【题型】填空题　【知识点】解析几何　【难度】medium
$\triangle ABC$ 内一点 $F$（见图 1），式子 $\overrightarrow{FA} + \overrightarrow{FC} + \overrightarrow{FB}$ 可以写成 $1 \times \overrightarrow{FA} + 1 \times \overrightarrow{FC} + 1 \times \overrightarrow{FB}$，这个式子中 $\overrightarrow{FA}, \overrightarrow{FC}, \overrightarrow{FB}$ 的系数均为 1，以三个系数 1 作为边长可构造一个等边三角形，因此我们尝试把 $\triangle AFC$ 绕点 $C$ 顺时针旋转 $\frac{\pi}{3}$，得到 $\triangle A'F'C$（见图 2），所以 $|\overrightarrow{FA} + \overrightarrow{FC} + \overrightarrow{FB}|$ 等于 $F'A' + F'F + FB$，显然 $F'A' + F'F + FB \ge A'B$，当 $A', F', F, B$ 四点共线时（见图 3），$|\overrightarrow{FA} + \overrightarrow{FC} + \overrightarrow{FB}|$ 最小.

试用类似的方法解决下面这道题目：

已知 $\vec{a}$ 是平面内的任意一个向量，向量 $\vec{b}, \vec{c}$ 满足 $\vec{b} \cdot \vec{c} = 0$，且 $|\vec{b}| = 4$，$|\vec{c}| = 4$，则 $\sqrt{2}|\vec{a} - \vec{b}| + |\vec{a} - \vec{c}| + |\vec{a} + \vec{c}|$ 的最小值为\underline{\qquad\qquad}.
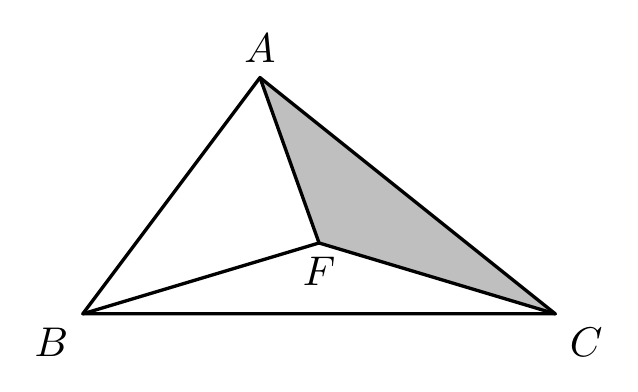
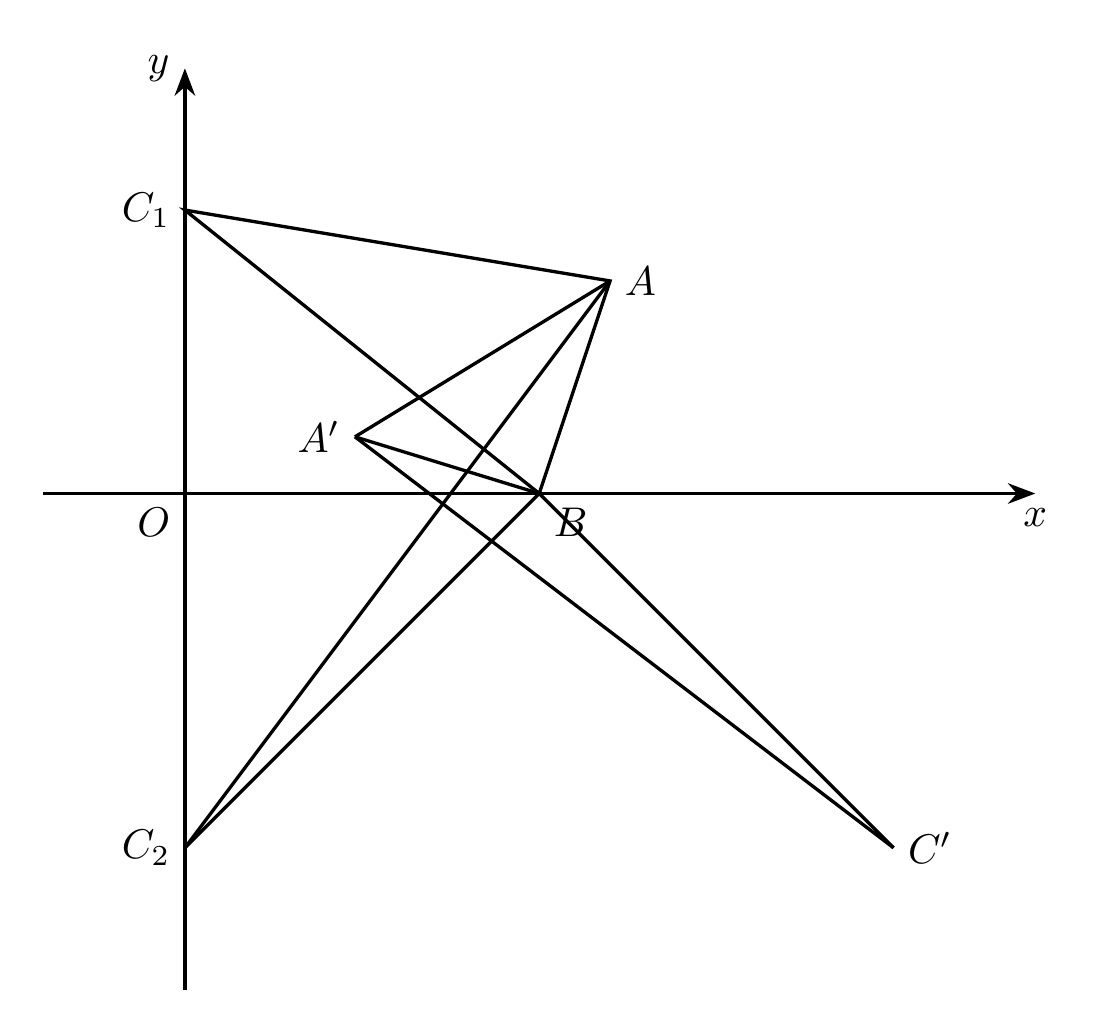
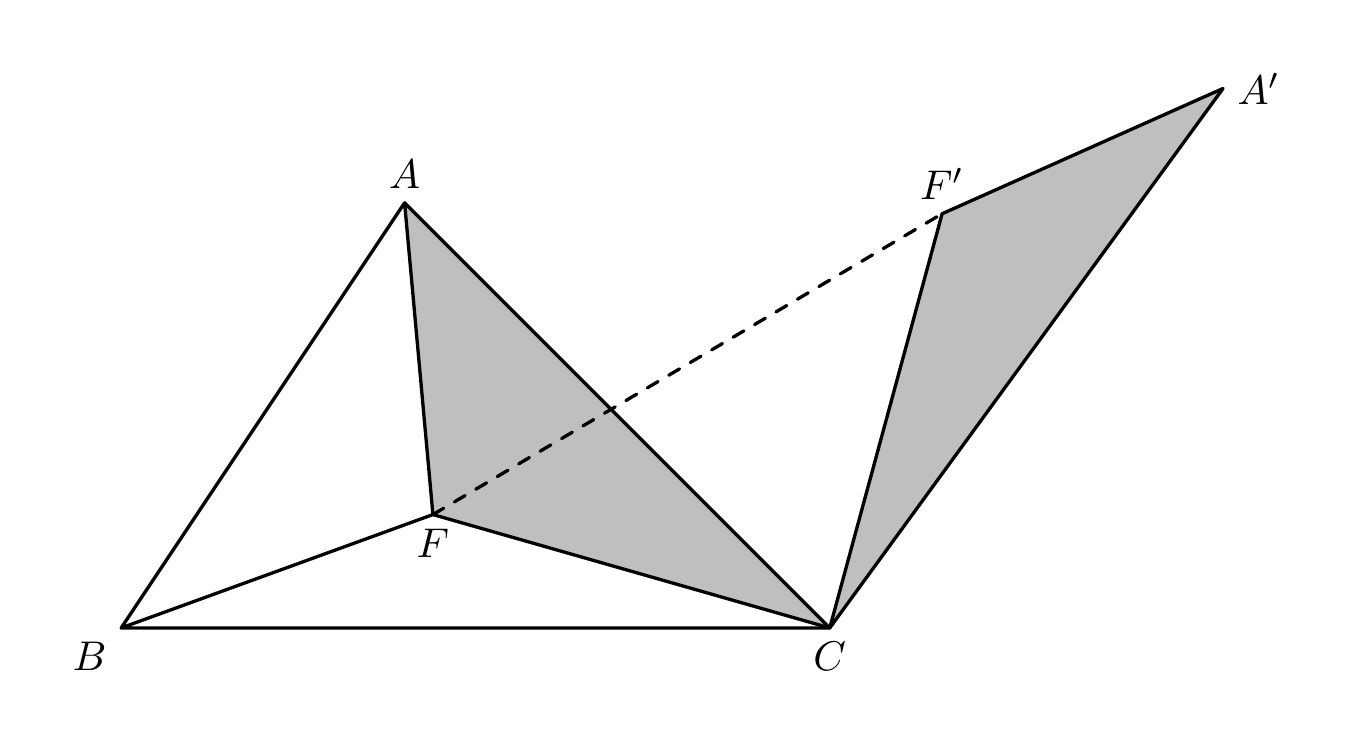
【解答】

【答案】 $8\sqrt{2}$

【分析】 建立平面直角坐标系，设 $B(4,0), C_1(0,4), C_2(0,-4)$，不妨设 $\vec{a} = \overrightarrow{OA}, \vec{b} = \overrightarrow{OB}, \vec{c} = \overrightarrow{OC_1}$，可得 $\sqrt{2}|\vec{a} - \vec{b}| + |\vec{a} - \vec{c}| + |\vec{a} + \vec{c}| = \sqrt{2}|AB| + |AC_1| + |AC_2|$，将 $\triangle ABC_2$ 绕点 $B$ 逆时针旋转 $\frac{\pi}{2}$ 得到 $\triangle A'BC'$，可得 $\sqrt{2}|AB| + |AC_1| + |AC_2| = |AA'| + |AC_1| + |A'C'| \ge |C_1C'|$，即可得解.

【详解】 在如下图所示的平面直角坐标系 $xOy$ 中，设 $B(4,0), C_1(0,4), C_2(0,-4)$,

不妨设 $\vec{a} = \overrightarrow{OA}, \vec{b} = \overrightarrow{OB}, \vec{c} = \overrightarrow{OC_1}$,

由题意可得 $\sqrt{2}|\vec{a} - \vec{b}| + |\vec{a} - \vec{c}| + |\vec{a} + \vec{c}| = \sqrt{2}|AB| + |AC_1| + |AC_2|$,

将 $\triangle ABC_2$ 绕点 $B$ 逆时针旋转 $\frac{\pi}{2}$ 得到 $\triangle A'BC'$，则 $|AA'| = \sqrt{2}|AB|, |A'C'| = |AC_2|$,

其中点 $C'(8,-4)$,

故 $\sqrt{2}|\vec{a} - \vec{b}| + |\vec{a} - \vec{c}| + |\vec{a} + \vec{c}| = \sqrt{2}|AB| + |AC_1| + |AC_2| = |AA'| + |AC_1| + |A'C'| \ge |C_1C'|$

$= \sqrt{(8-0)^2 + (-4-4)^2} = 8\sqrt{2}$,

当且仅当点 $A$ 与点 $B$ 重合时，此时，点 $A'$ 也与点 $B$ 重合，等号成立,

故 $\sqrt{2}|\vec{a} - \vec{b}| + |\vec{a} - \vec{c}| + |\vec{a} + \vec{c}|$ 的最小值为 $8\sqrt{2}$.

故答案为：$8\sqrt{2}$.

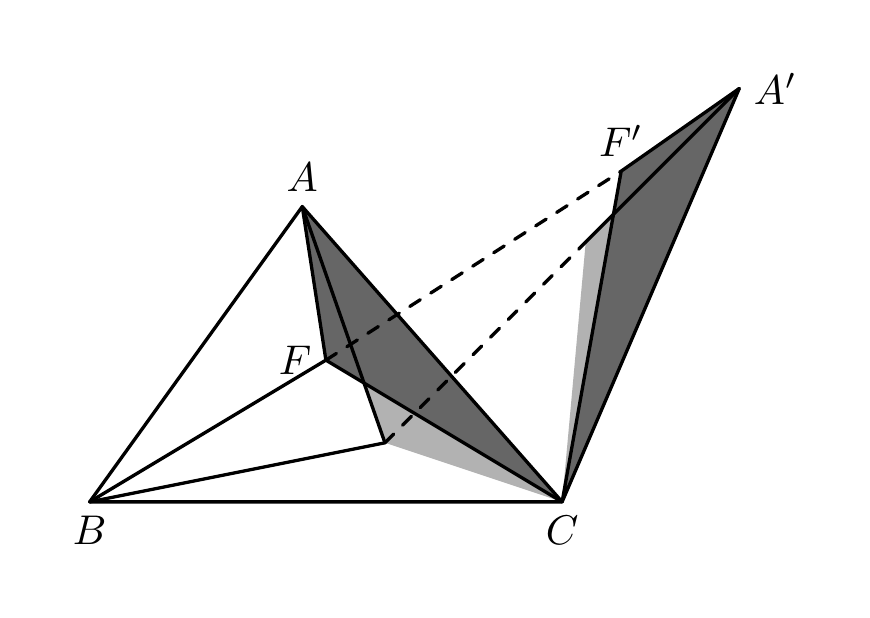